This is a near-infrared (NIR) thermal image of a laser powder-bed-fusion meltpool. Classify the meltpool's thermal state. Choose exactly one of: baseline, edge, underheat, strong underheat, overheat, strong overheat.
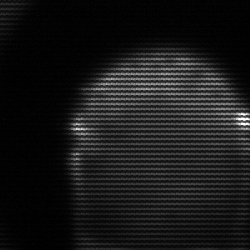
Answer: edge